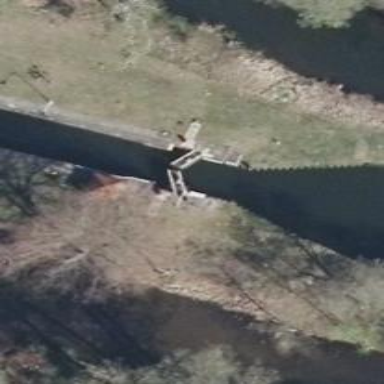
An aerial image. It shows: Canal with lock obstacle.